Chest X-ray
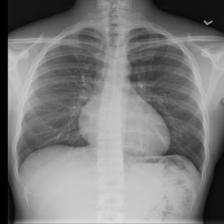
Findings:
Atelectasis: negative
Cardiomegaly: negative
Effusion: negative
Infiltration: negative
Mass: negative
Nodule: negative
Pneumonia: negative
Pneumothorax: negative
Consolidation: negative
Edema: negative
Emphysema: negative
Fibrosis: negative
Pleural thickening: negative
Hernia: negative